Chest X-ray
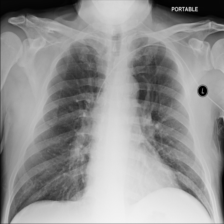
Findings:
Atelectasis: negative
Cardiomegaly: negative
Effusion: negative
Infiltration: negative
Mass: negative
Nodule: negative
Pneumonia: negative
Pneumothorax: negative
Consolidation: negative
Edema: negative
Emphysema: negative
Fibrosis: negative
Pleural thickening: negative
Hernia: negative